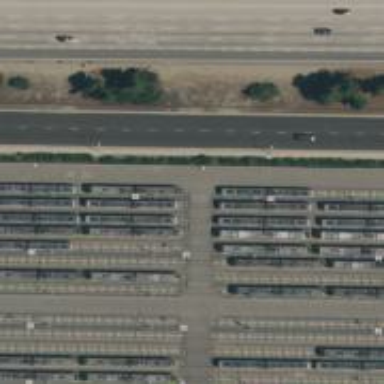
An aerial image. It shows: Light rail service yard with electrified contact lines.